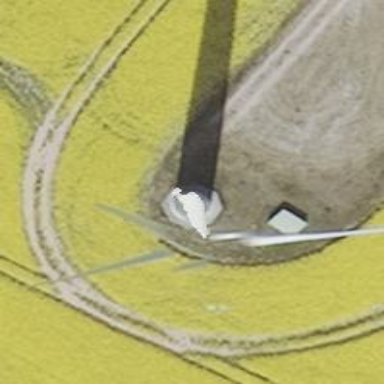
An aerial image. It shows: Wind generator powered by horizontal-axis wind turbine.